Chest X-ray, AP view. Patient: 62 years old, sex M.
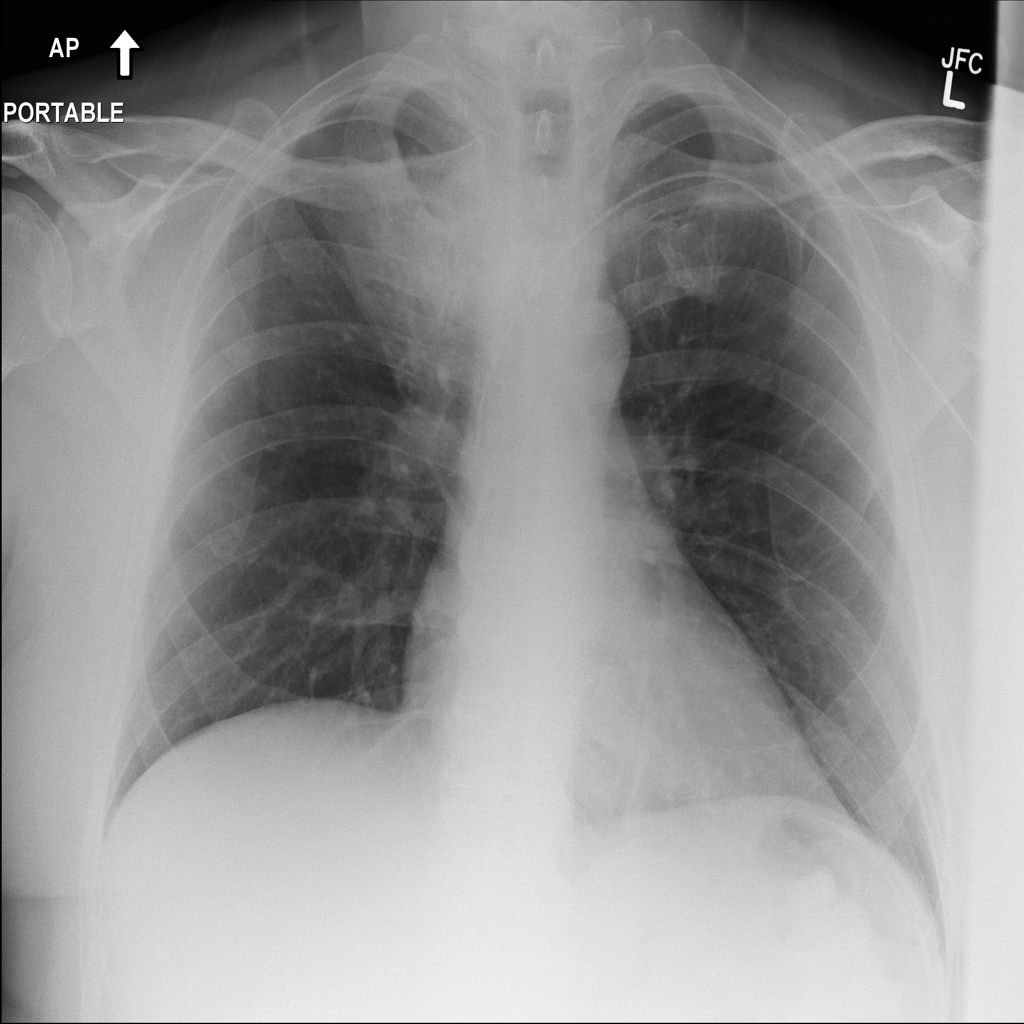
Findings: Mass